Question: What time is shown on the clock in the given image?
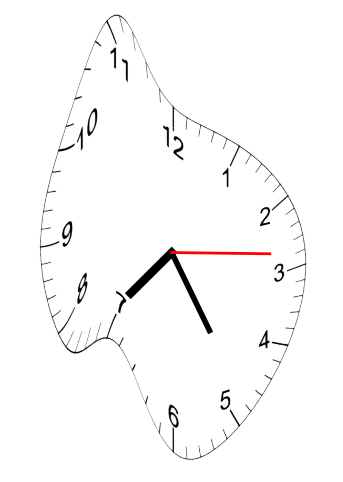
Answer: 07:24:14